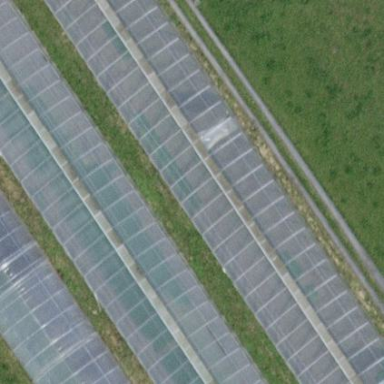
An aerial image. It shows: Greenhouse.